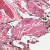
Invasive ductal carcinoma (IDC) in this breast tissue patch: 0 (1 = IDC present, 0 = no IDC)